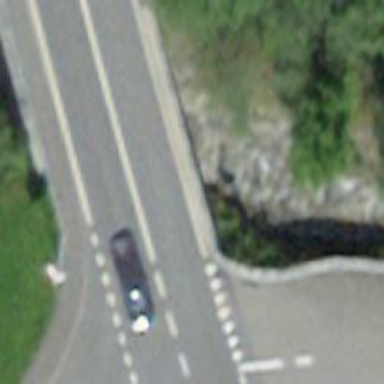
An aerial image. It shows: Asphalt road on secondary bridge.